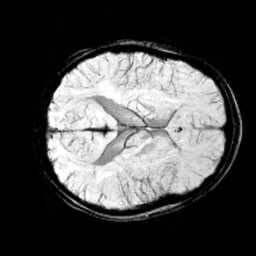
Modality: minIP
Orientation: axial
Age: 10
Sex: male
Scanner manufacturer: siemens
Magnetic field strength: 3 T
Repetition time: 0.027 s
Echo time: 0.02 s